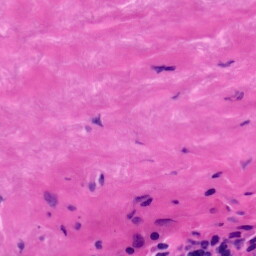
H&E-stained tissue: Tonsil